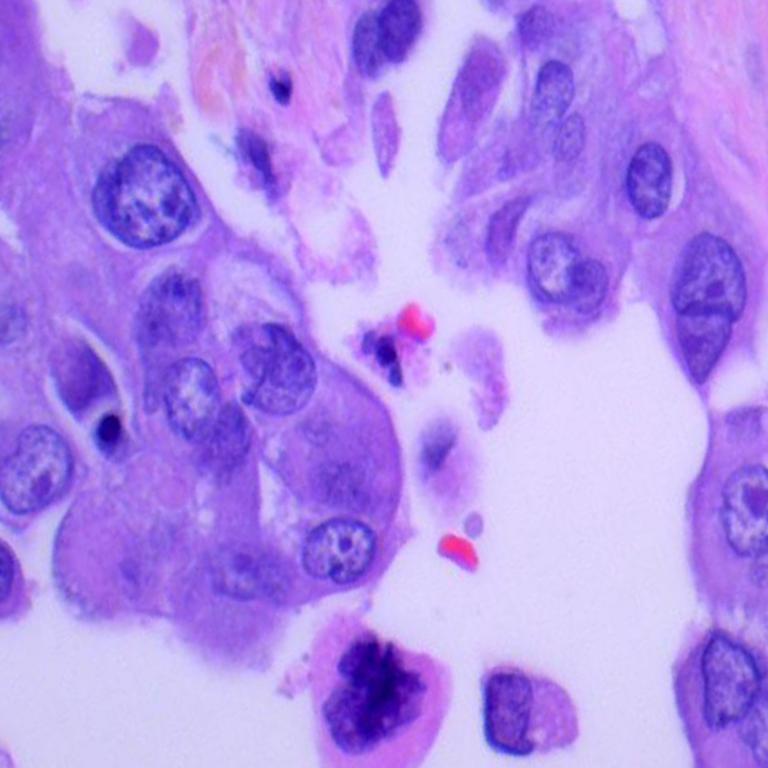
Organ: lung
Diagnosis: adenocarcinomas